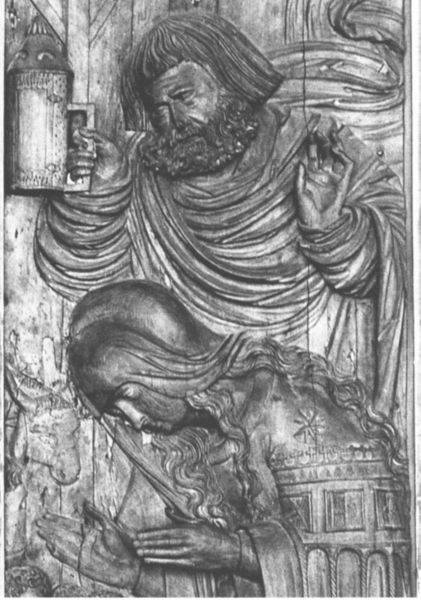
Titel: Geburt Jesu, Anbetung
Künstler: Meister von Ottobeuren
Institution: Ottobeuren, Klostermuseum
Schlagwörter: hand, mann, stadt, daumen, fenster, finger, frau, geste, grau, holz, kleid, schwarz, stirn, zeichnung, blick, haus, bart, trinken, augen, falten, gesicht, stein, horn, hände, sonne, haare, mantel, locken, esel, krug, relief, wellen, fassade, rind, dekor, foto, bierkrug, stern, beten, gebet, schnitzerei, statuen, hintergund, segen, verneigen, trunkenheit, heilig, maria, anbetung, geschnitzt, demut, josef, gebälk, chorgestühl, geburt jesu, noah, verneigung, täfelung, wandtafel, betem